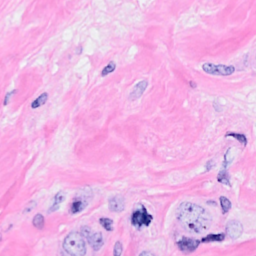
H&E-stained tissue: Breast